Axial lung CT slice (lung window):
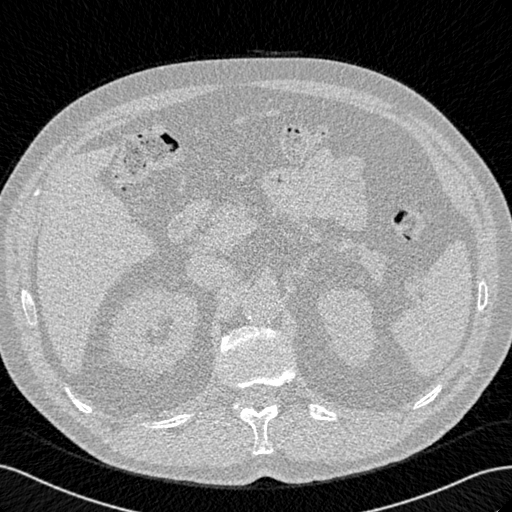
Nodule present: no